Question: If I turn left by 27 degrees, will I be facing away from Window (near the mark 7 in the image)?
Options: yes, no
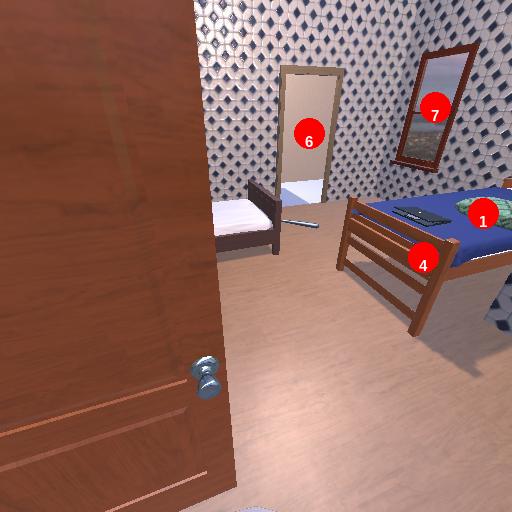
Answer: yes